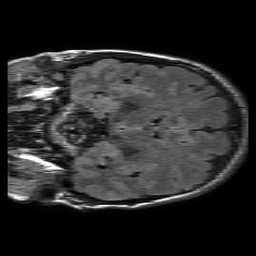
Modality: FLAIR
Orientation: coronal
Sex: female
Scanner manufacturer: philips
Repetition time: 11 s
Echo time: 0.125 s